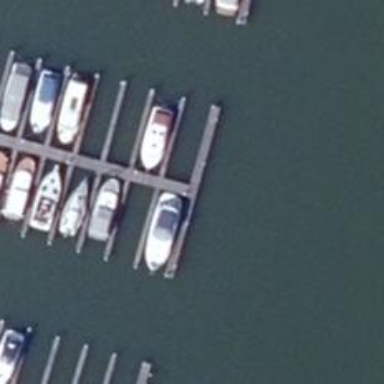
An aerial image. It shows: Man-made pier.